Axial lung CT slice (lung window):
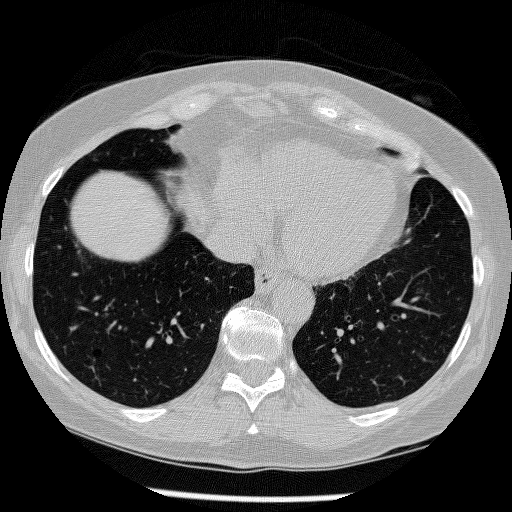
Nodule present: no